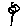
Label: flower